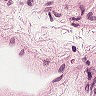
Metastatic tissue present: no